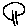
Label: tree